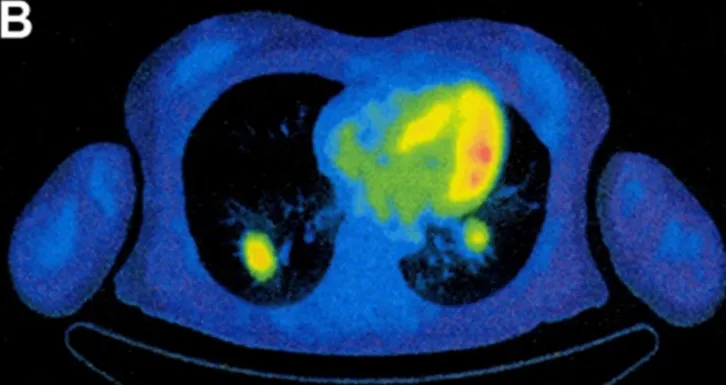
Panoramic X-ray image at the initial administration and 18FDG-PET/CT image four years later. An 18FDG-PET/CT image displays increased uptake in the bilateral lung nodules four years after mandibulectomy. 18FDG: fludeoxyglucose F18; PET: positron emission tomography.
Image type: radiology (pet)